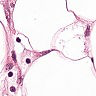
Metastatic tissue present: yes